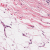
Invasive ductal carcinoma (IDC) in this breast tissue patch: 0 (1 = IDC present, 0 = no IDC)